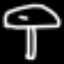
Label: mushroom